Aerial crown-view tile of a tropical tree (Barro Colorado Island, Panama), acquired 20250414:
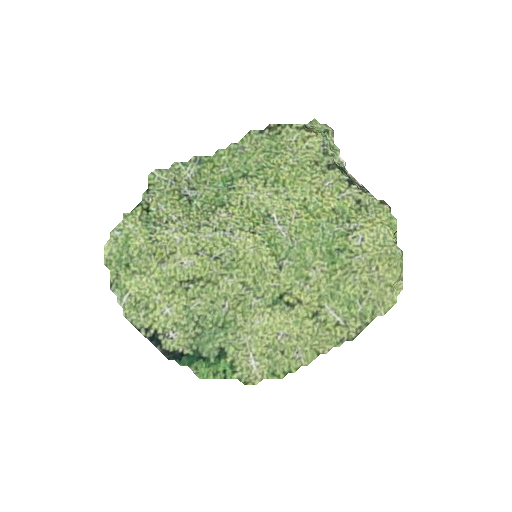
Species: Virola surinamensis
GBIF accepted scientific name: Virola surinamensis
Crown area: 81.129 m²